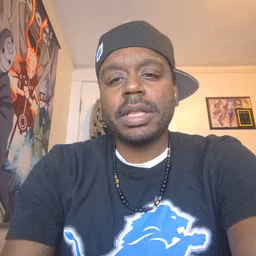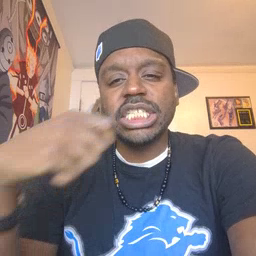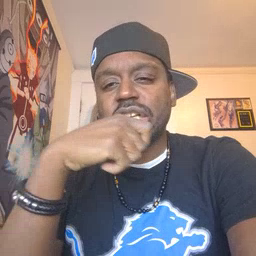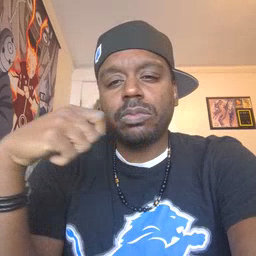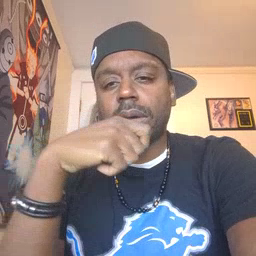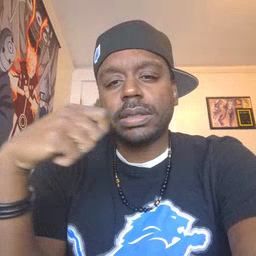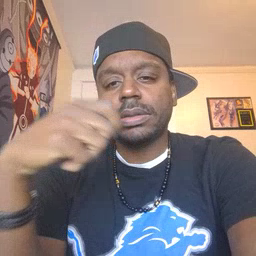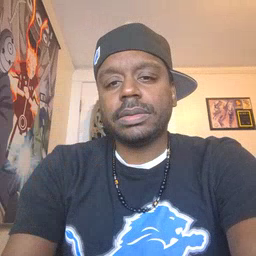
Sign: toothbrush